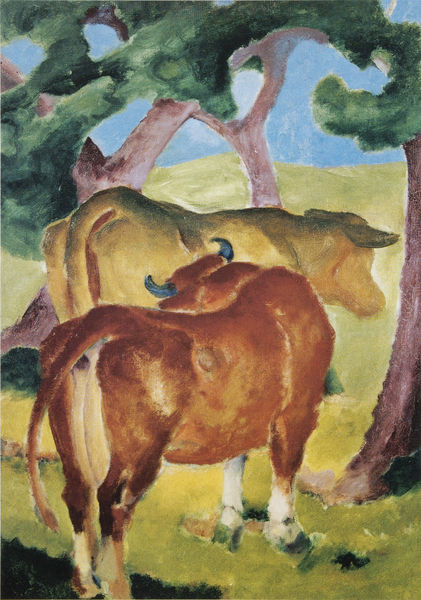
Titel: Kühe unter Bäumen
Künstler: Franz Marc
Standort: Mülheim a.d. Ruhr
Institution: Kunstmuseum
Schlagwörter: baum, berg, blau, blätter, gemälde, himmel, kopf, körper, laub, meer, schatten, wasser, weiß, aquarell, baumstämme, bäume, gelb, grün, landschaft, see, bewegung, braun, bunt, hintergrund, köpfe, rücken, gras, rot, tier, tiere, wiese, beige, expressionismus, flächig, hochformat, malerei, stehen, hals, horn, öl, baumstamm, feld, horizont, hügel, kühe, natur, stamm, strauch, vieh, weide, wind, land, paar, blatt, ohren, wald, genre, beine, deutschland, hellblau, huf, hufe, schwanz, schweif, hintern, sommer, zwei, moderne, gebirge, hang, modern, farbe, lila, violett, grasen, kuh, rind, idylle, stämme, frühling, grass, abstraktion, wei, wasserfarben, rinder, weiden, moos, hinten, bullen, gebogen, klassische moderne, expressionsimus, macke, abzeichen, franz, rückansicht, tierdarstellung, blua, gaugin, fressen, rotbraun, rinde, schwänze, büschel, euter, hörner, drehung, ochse, ochsen, stier, stiere, blauer reiter, klee, gehörn, ochs, hinterteil, bäumde, franz marc, marc, august macke, begre, bruecke, campendonk, der blaue reiter, die bruecke, kufen, mackr, ursrpünglich, zwei ochsen, säugen, vierbeiner, hitnern, friedvoll, rieben, blaue hörner